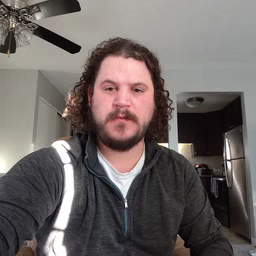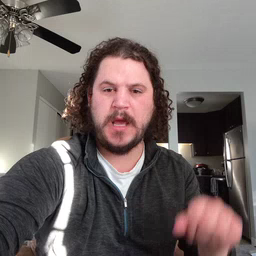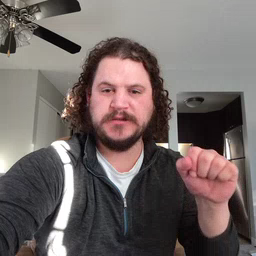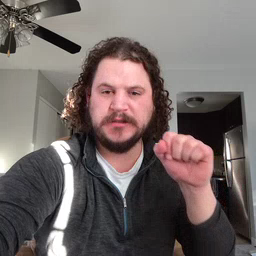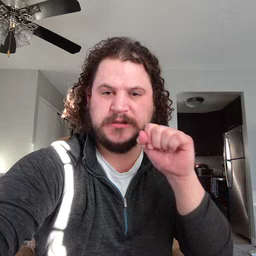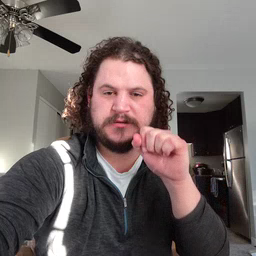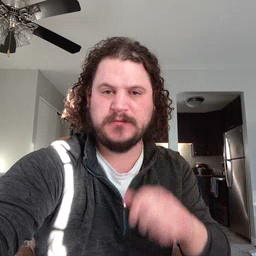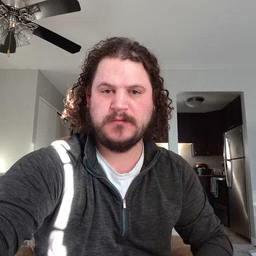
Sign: carrot